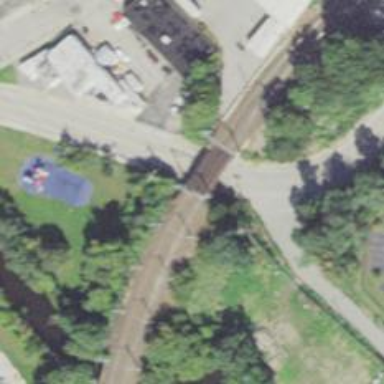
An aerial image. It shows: Bridge over electrified railway with contact line.